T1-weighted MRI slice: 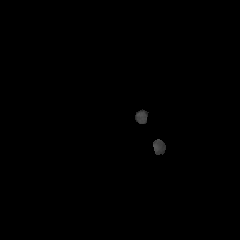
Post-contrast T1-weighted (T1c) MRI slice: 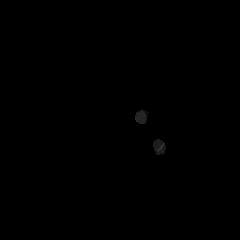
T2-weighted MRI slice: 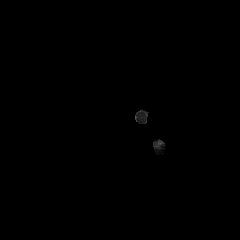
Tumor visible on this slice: no